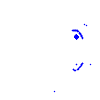
Particle: electron